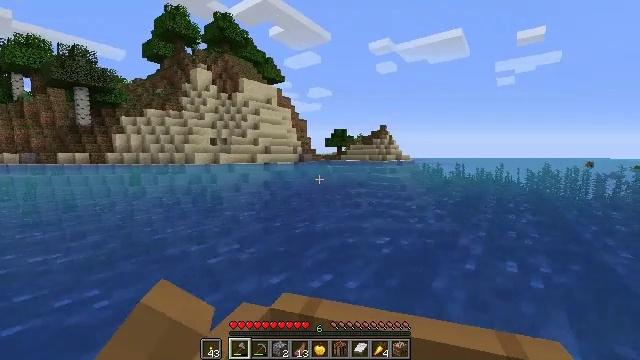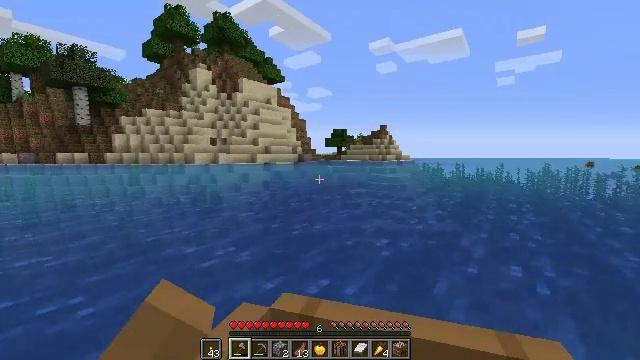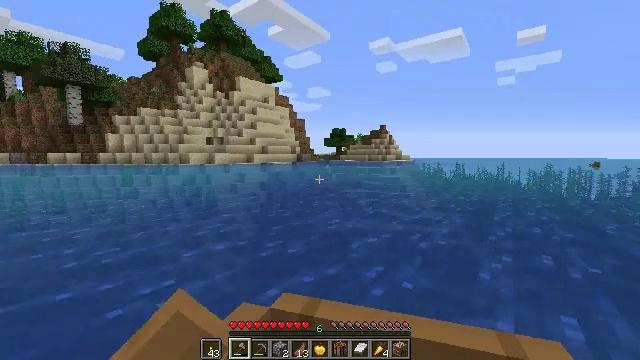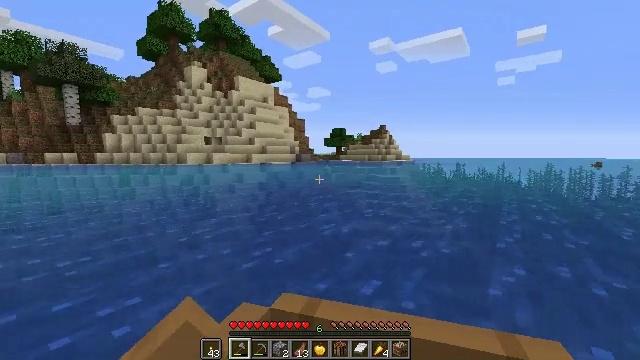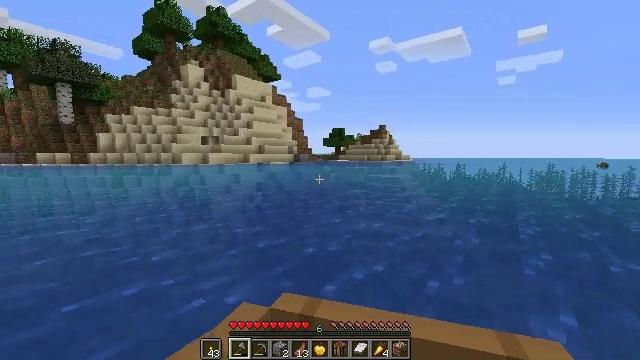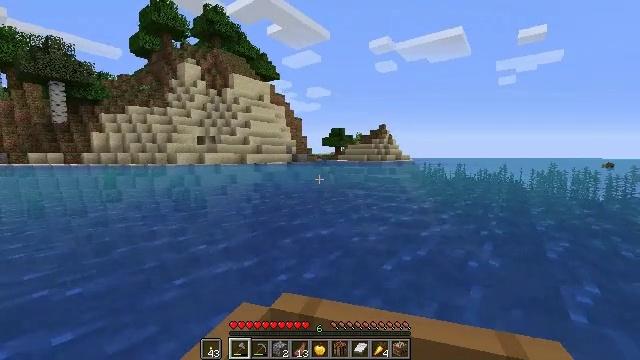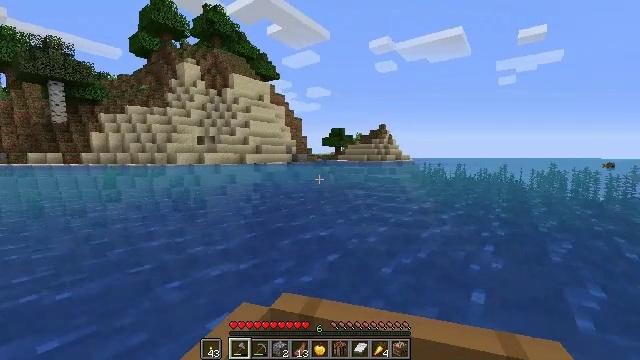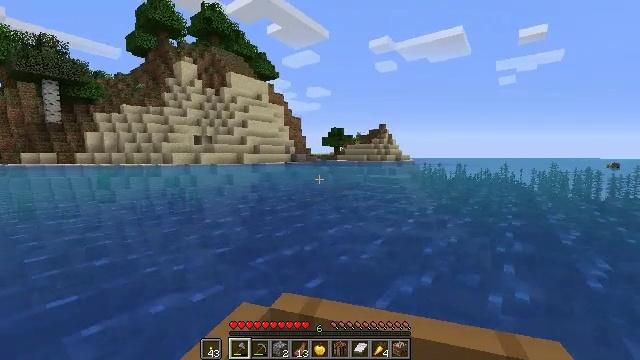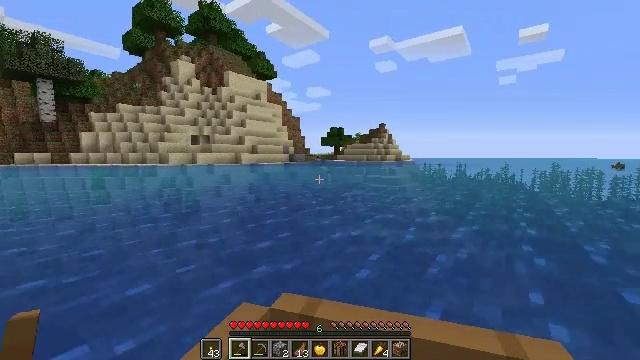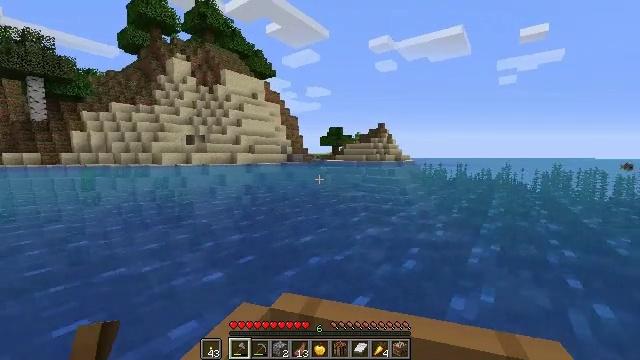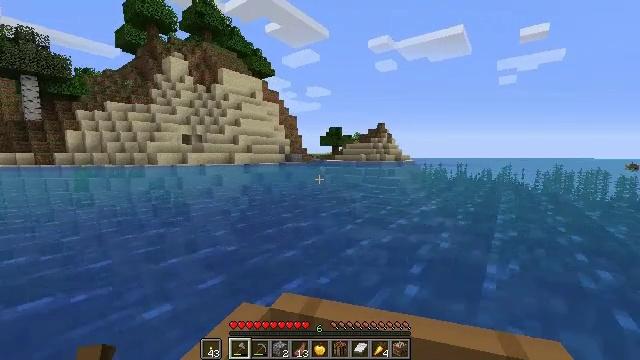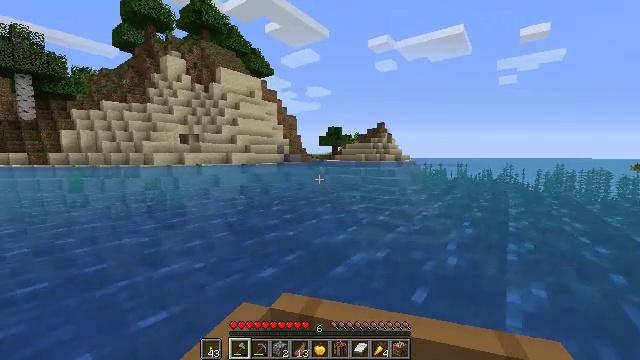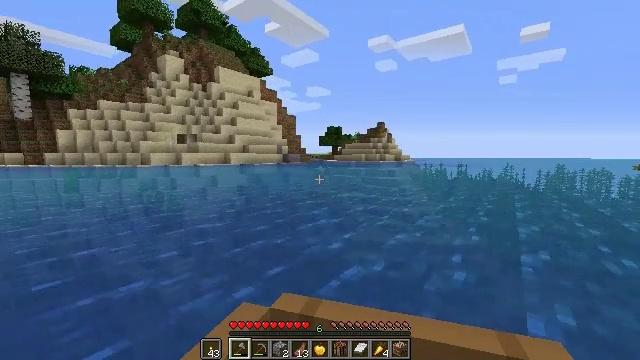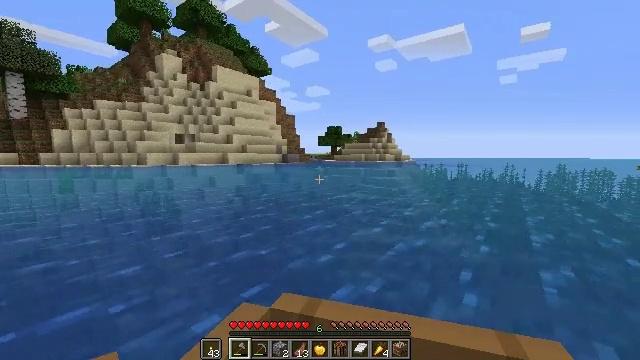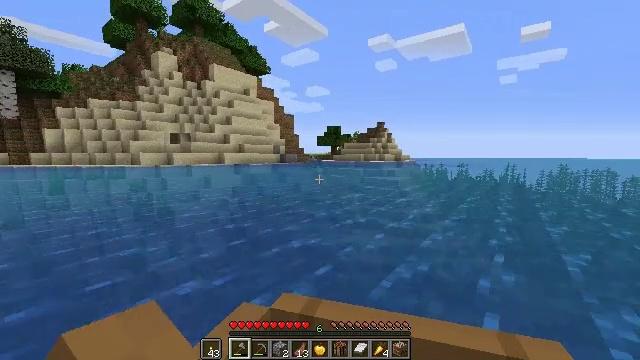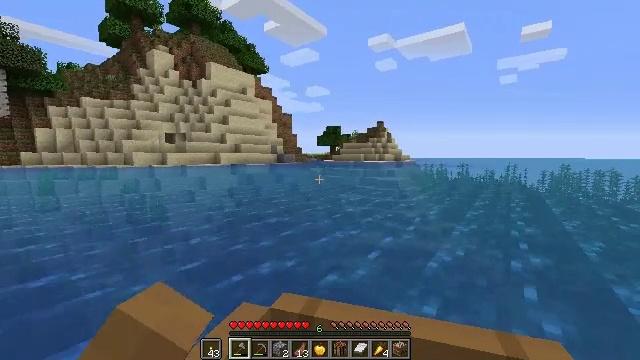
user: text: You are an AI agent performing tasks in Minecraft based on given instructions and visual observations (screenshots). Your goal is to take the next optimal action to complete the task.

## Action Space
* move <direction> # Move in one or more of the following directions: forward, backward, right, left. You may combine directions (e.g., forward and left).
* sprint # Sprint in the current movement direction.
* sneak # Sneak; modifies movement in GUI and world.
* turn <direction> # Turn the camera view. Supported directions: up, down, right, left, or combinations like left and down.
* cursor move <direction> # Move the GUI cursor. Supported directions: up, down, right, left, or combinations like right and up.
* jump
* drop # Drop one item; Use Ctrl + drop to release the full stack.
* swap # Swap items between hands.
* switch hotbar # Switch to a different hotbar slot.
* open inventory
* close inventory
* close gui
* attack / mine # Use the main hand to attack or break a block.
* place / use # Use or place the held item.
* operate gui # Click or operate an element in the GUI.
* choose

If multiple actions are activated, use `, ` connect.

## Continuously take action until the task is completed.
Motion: motion action
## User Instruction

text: Gather dandelions in the field.
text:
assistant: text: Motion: move forward
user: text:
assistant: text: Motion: move forward
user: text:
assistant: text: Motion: move forward
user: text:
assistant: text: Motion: move forward
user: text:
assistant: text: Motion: move forward
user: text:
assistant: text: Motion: move forward
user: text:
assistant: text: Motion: move forward
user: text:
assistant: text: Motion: move forward
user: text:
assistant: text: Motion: move forward
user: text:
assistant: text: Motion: move forward
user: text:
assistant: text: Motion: move forward
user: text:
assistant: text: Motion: move forward
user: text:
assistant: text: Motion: move forward
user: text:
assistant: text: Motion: move forward
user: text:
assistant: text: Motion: move forward and move right
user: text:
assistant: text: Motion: move forward and move right
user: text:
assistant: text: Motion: move forward and move right
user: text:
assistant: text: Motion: move forward
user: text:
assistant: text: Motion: move forward
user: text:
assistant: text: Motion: move forward
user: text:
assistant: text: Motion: move forward
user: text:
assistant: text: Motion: move forward
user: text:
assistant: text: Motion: move forward
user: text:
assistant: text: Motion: move forward
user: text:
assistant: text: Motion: move forward and move left
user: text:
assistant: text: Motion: move forward and move left
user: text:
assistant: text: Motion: move forward
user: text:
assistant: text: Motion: move forward
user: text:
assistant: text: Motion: move forward
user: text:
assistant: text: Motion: move forward